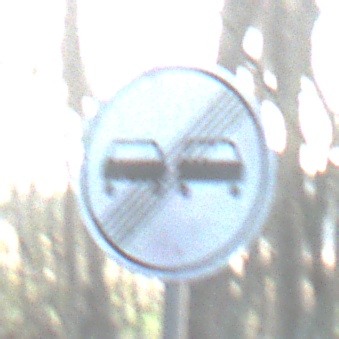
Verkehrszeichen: EndeUeberholverbot
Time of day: SunriseSunset
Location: Outdoor (Nature)
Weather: Clear
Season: Winter
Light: Natural